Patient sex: M
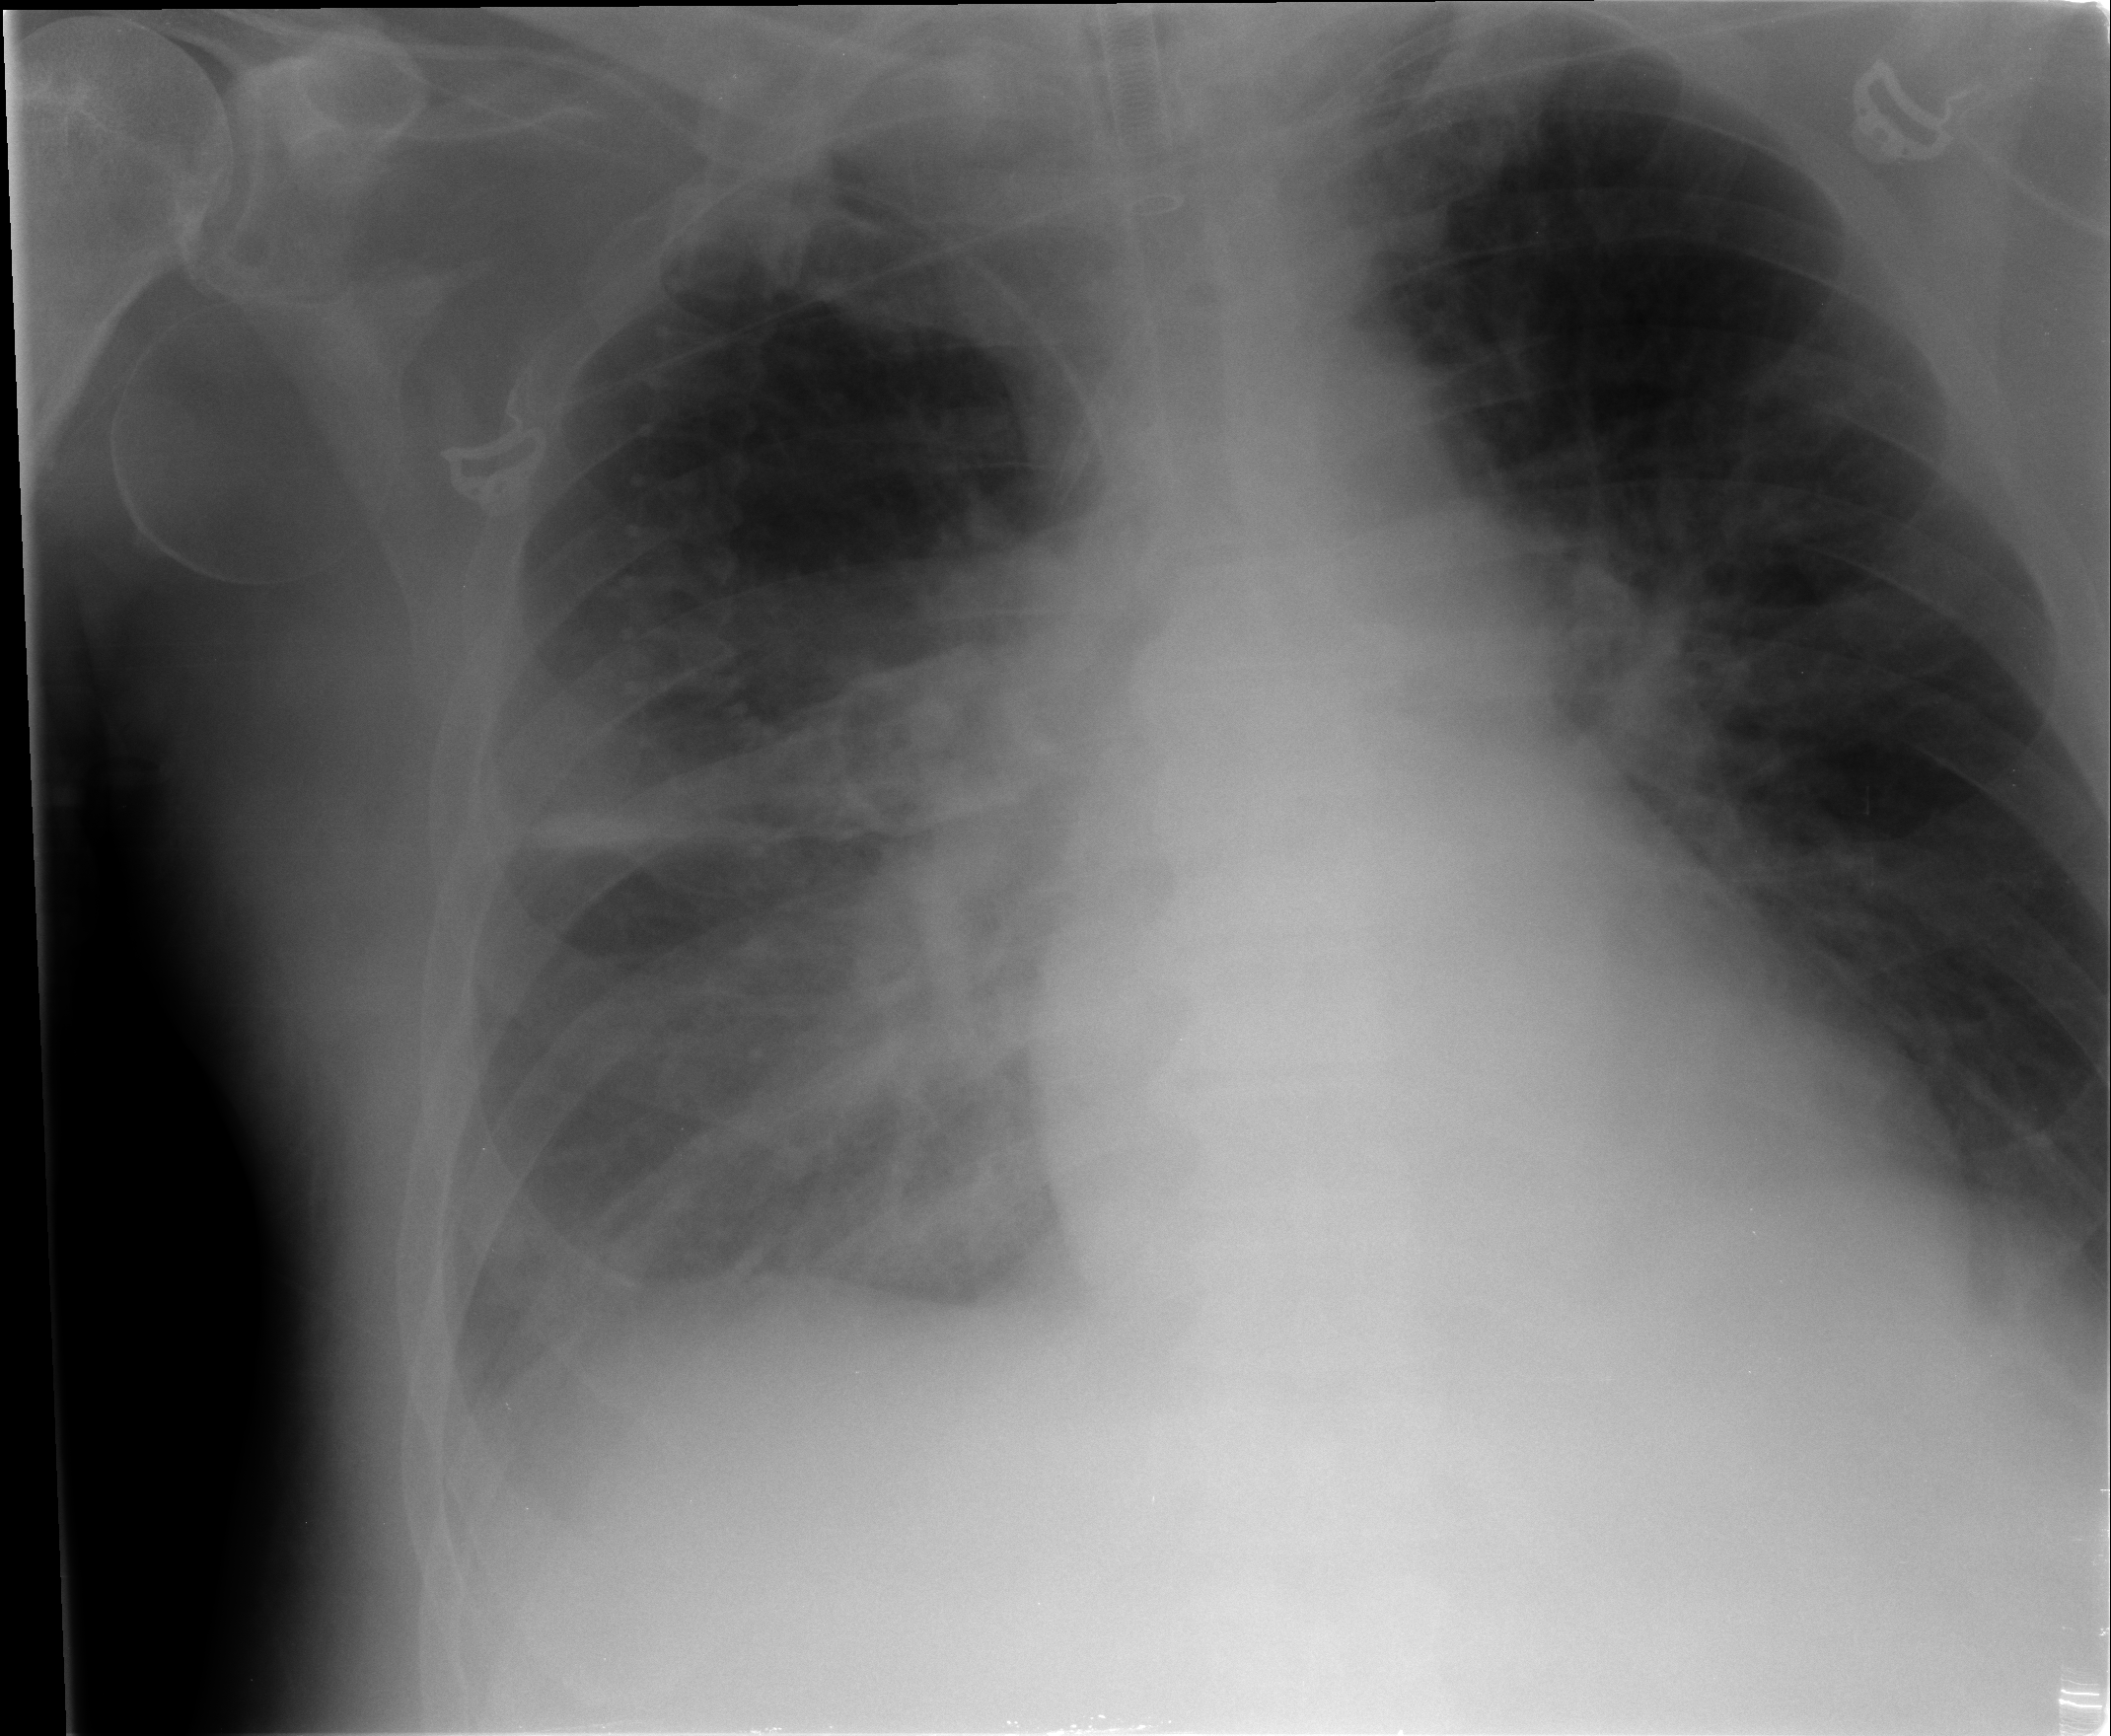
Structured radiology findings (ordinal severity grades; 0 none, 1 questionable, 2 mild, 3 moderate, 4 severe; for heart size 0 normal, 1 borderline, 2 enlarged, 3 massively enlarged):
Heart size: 2
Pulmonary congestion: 1
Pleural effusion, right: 1
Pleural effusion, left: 1
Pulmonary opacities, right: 2
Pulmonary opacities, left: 0
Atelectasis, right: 2
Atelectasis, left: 2